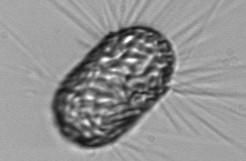
Label: Corethron_hystrix